Question: Is there a way to make a before selector fill the right side of space that is free and leave the left side untouched?

I want the red line to fill the right side of available space, is it achievable?
'''
.grey {
border-left:1px solid #d1d1d1;
background: #e0e0e0;
}
.grey:before {
content:'';
width:100%;
height:100%;
background:red;
position:absolute;
z-index:-99;
}
'''
I'm using Bootstrap RC2.
The '.grey' class is added to a 'col-4' div.
I want the left side of the screen to be untouched, but the right side to be filled with the "red" color.
The color should start from the 'col-4' div.
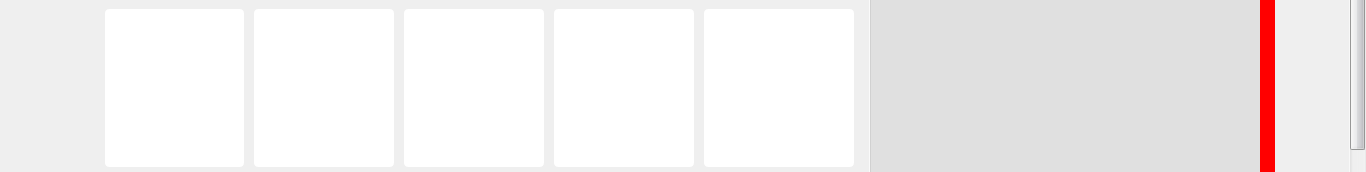
Answer: Try using calc()
Sample <URL>
'''
.container:before{
content: '';
height: 100%;
background: red;
position: absolute;
top:0;
right: 0;
width: calc(((100% - 1170px)/2));
}
'''